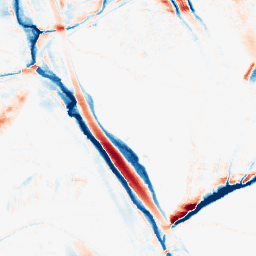
Category: morphological
Decomposition family: morphological_ellipse
Decomposition parameters: operation: average
width: 10
height: 30
Upsampling method: regularized
Upsampling parameters: scale: 4
lambda_reg: 0.001
Upsampling scale: 4